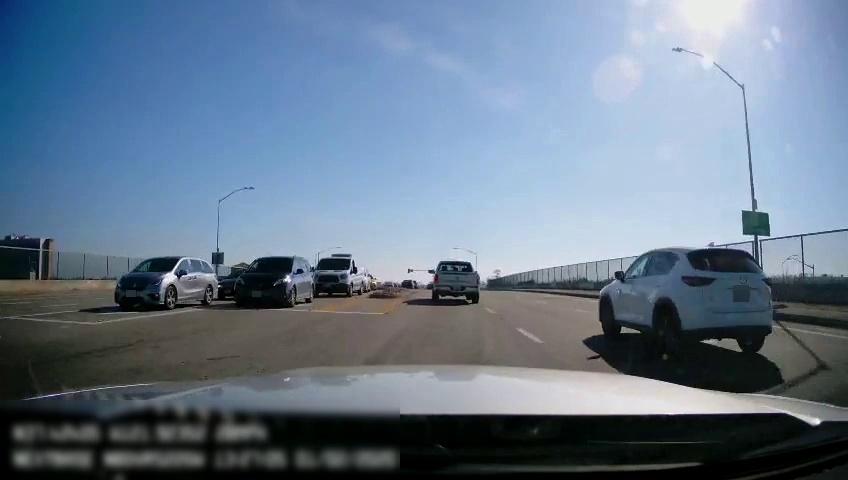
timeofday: Day
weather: Sunny
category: Drivable Space
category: Vehicles | Car
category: Vehicles | Van
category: Vehicles | SUV
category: Vehicles | Van
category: Vehicles | Car
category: Vehicles | Van
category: Vehicles | Car
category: Vehicles | Car
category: Vehicles | Truck
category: Lanes | Current Lane
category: Lanes | Alternate Lane
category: Traffic | Signs